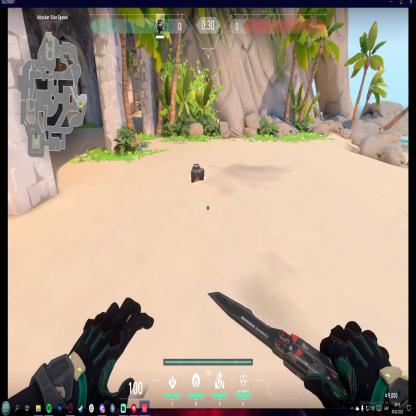
Label: dropped spike